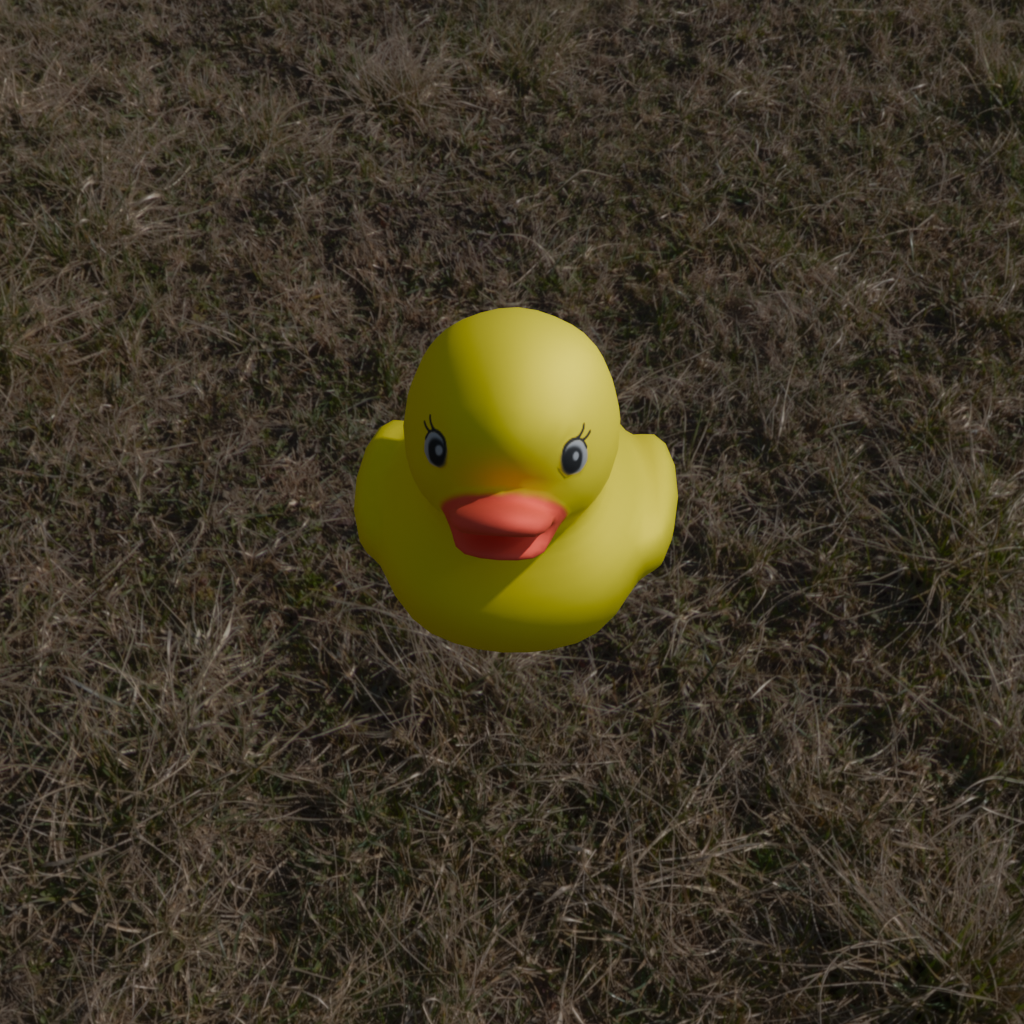
an image of a yellow rubber duck seen from <front_top> in an open field with a bleft sun and scattered clouds in the sky.